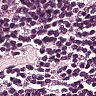
Metastatic tissue present: no